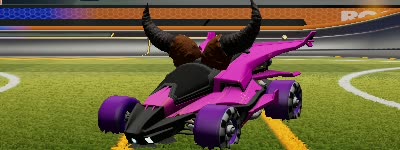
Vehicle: aftershock